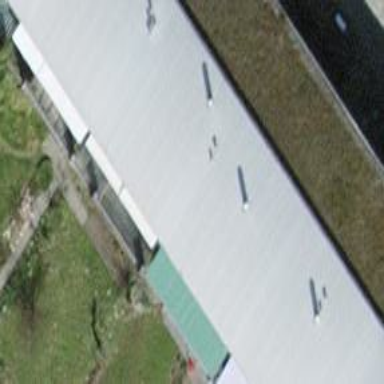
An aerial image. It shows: Building with flat roof.